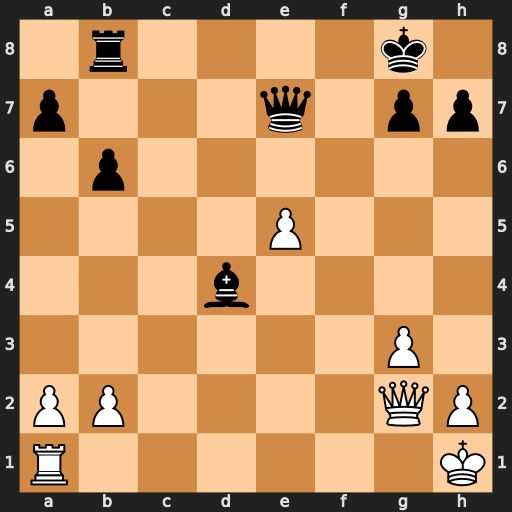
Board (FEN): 1r4k1/p3q1pp/1p6/4P3/3b4/6P1/PP4QP/R6K
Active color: w
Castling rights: -
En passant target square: -
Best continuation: Qd5+ Qf7 Qxd4